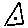
Label: triangle